Chest X-ray:
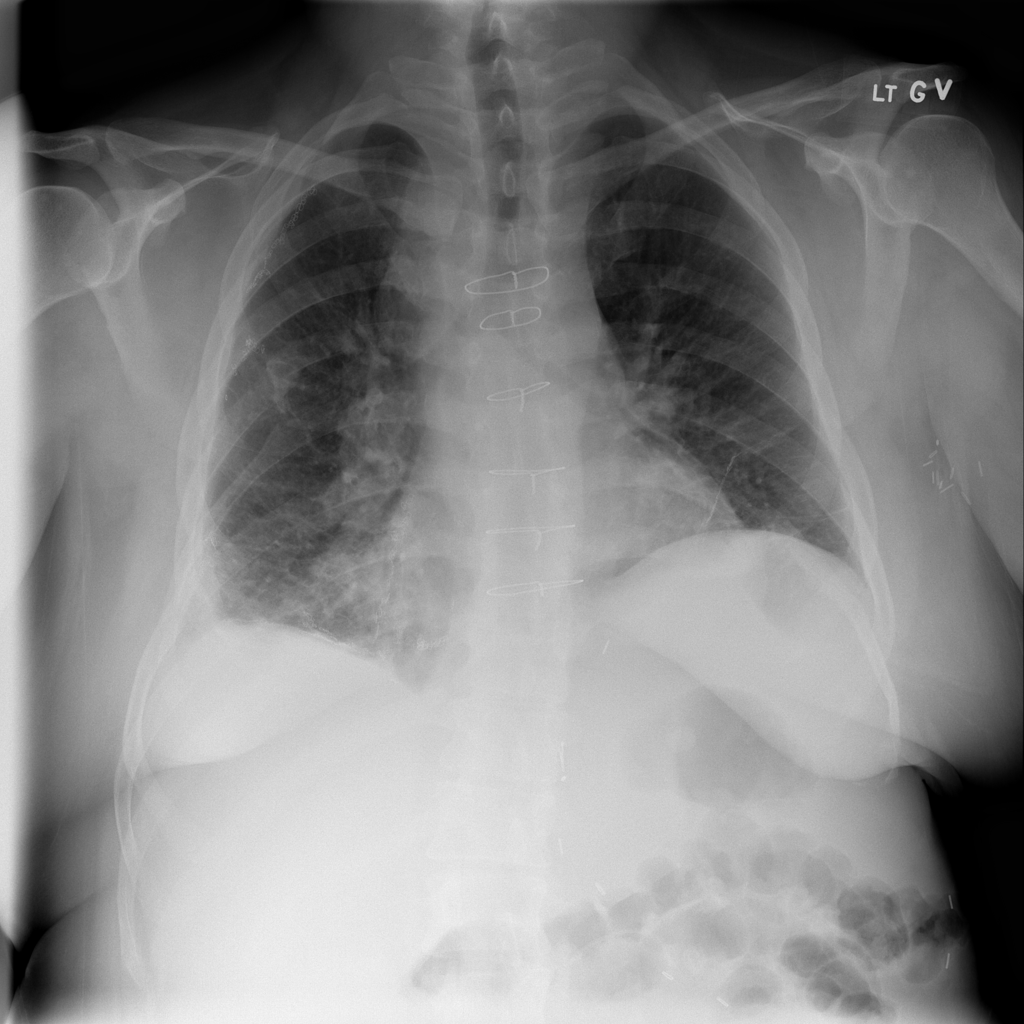
Findings: Fibrosis, Consolidation, Pleural Thickening
No abnormal finding: no